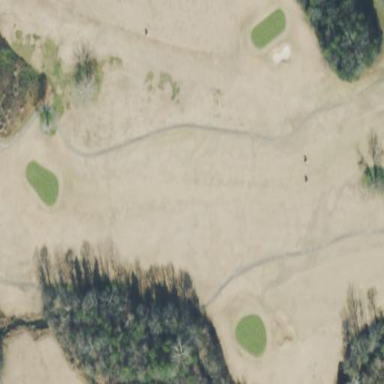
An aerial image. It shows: Golf fairway in the image.